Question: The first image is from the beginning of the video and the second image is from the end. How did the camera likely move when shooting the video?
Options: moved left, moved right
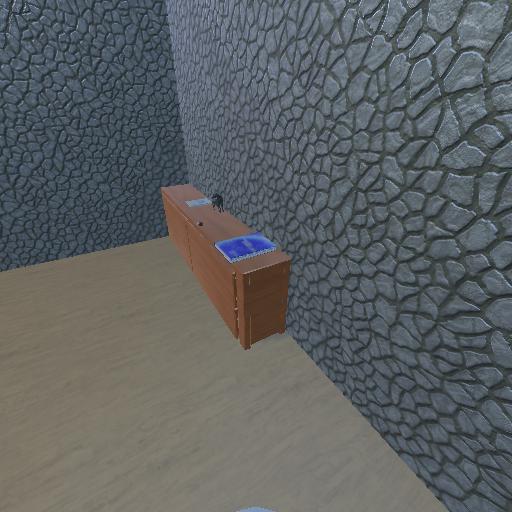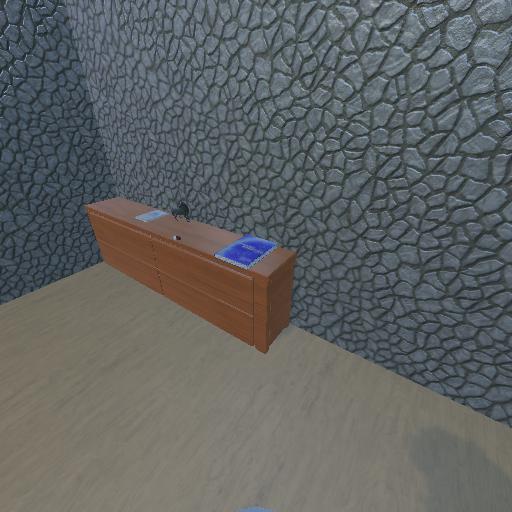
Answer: moved left